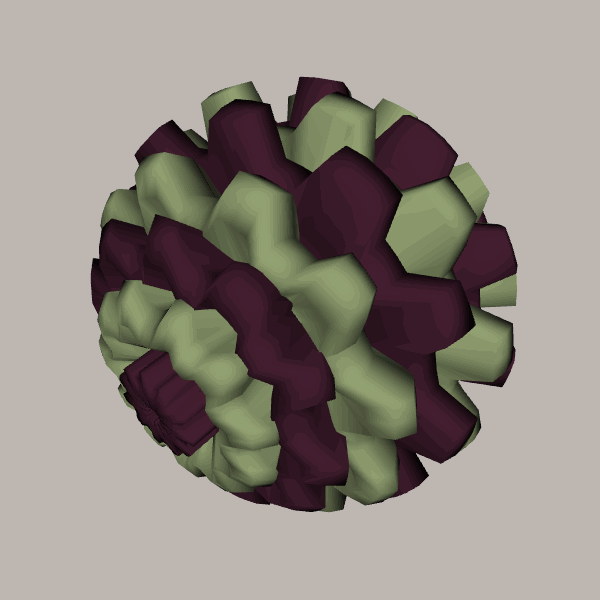
Background: light